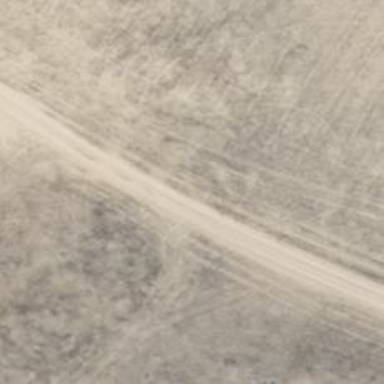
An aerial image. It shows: Sandy track road with grade4 tracktype.